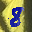
Label: 8